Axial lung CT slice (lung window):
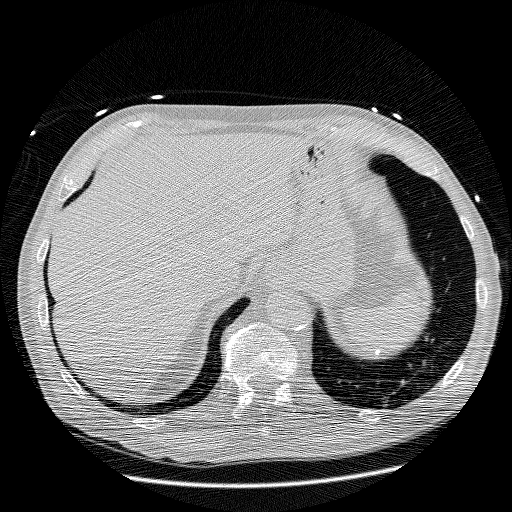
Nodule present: no